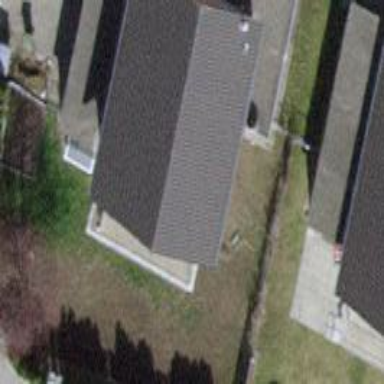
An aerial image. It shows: Simple house.